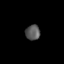
Tissue: lung
Cell type: Endothelial cells
Senescence score: 0.7334
Nuclear area (px): 219
Mean DAPI intensity: 88.078